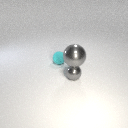
small gray metal sphere to the right of small cyan rubber sphere